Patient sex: M
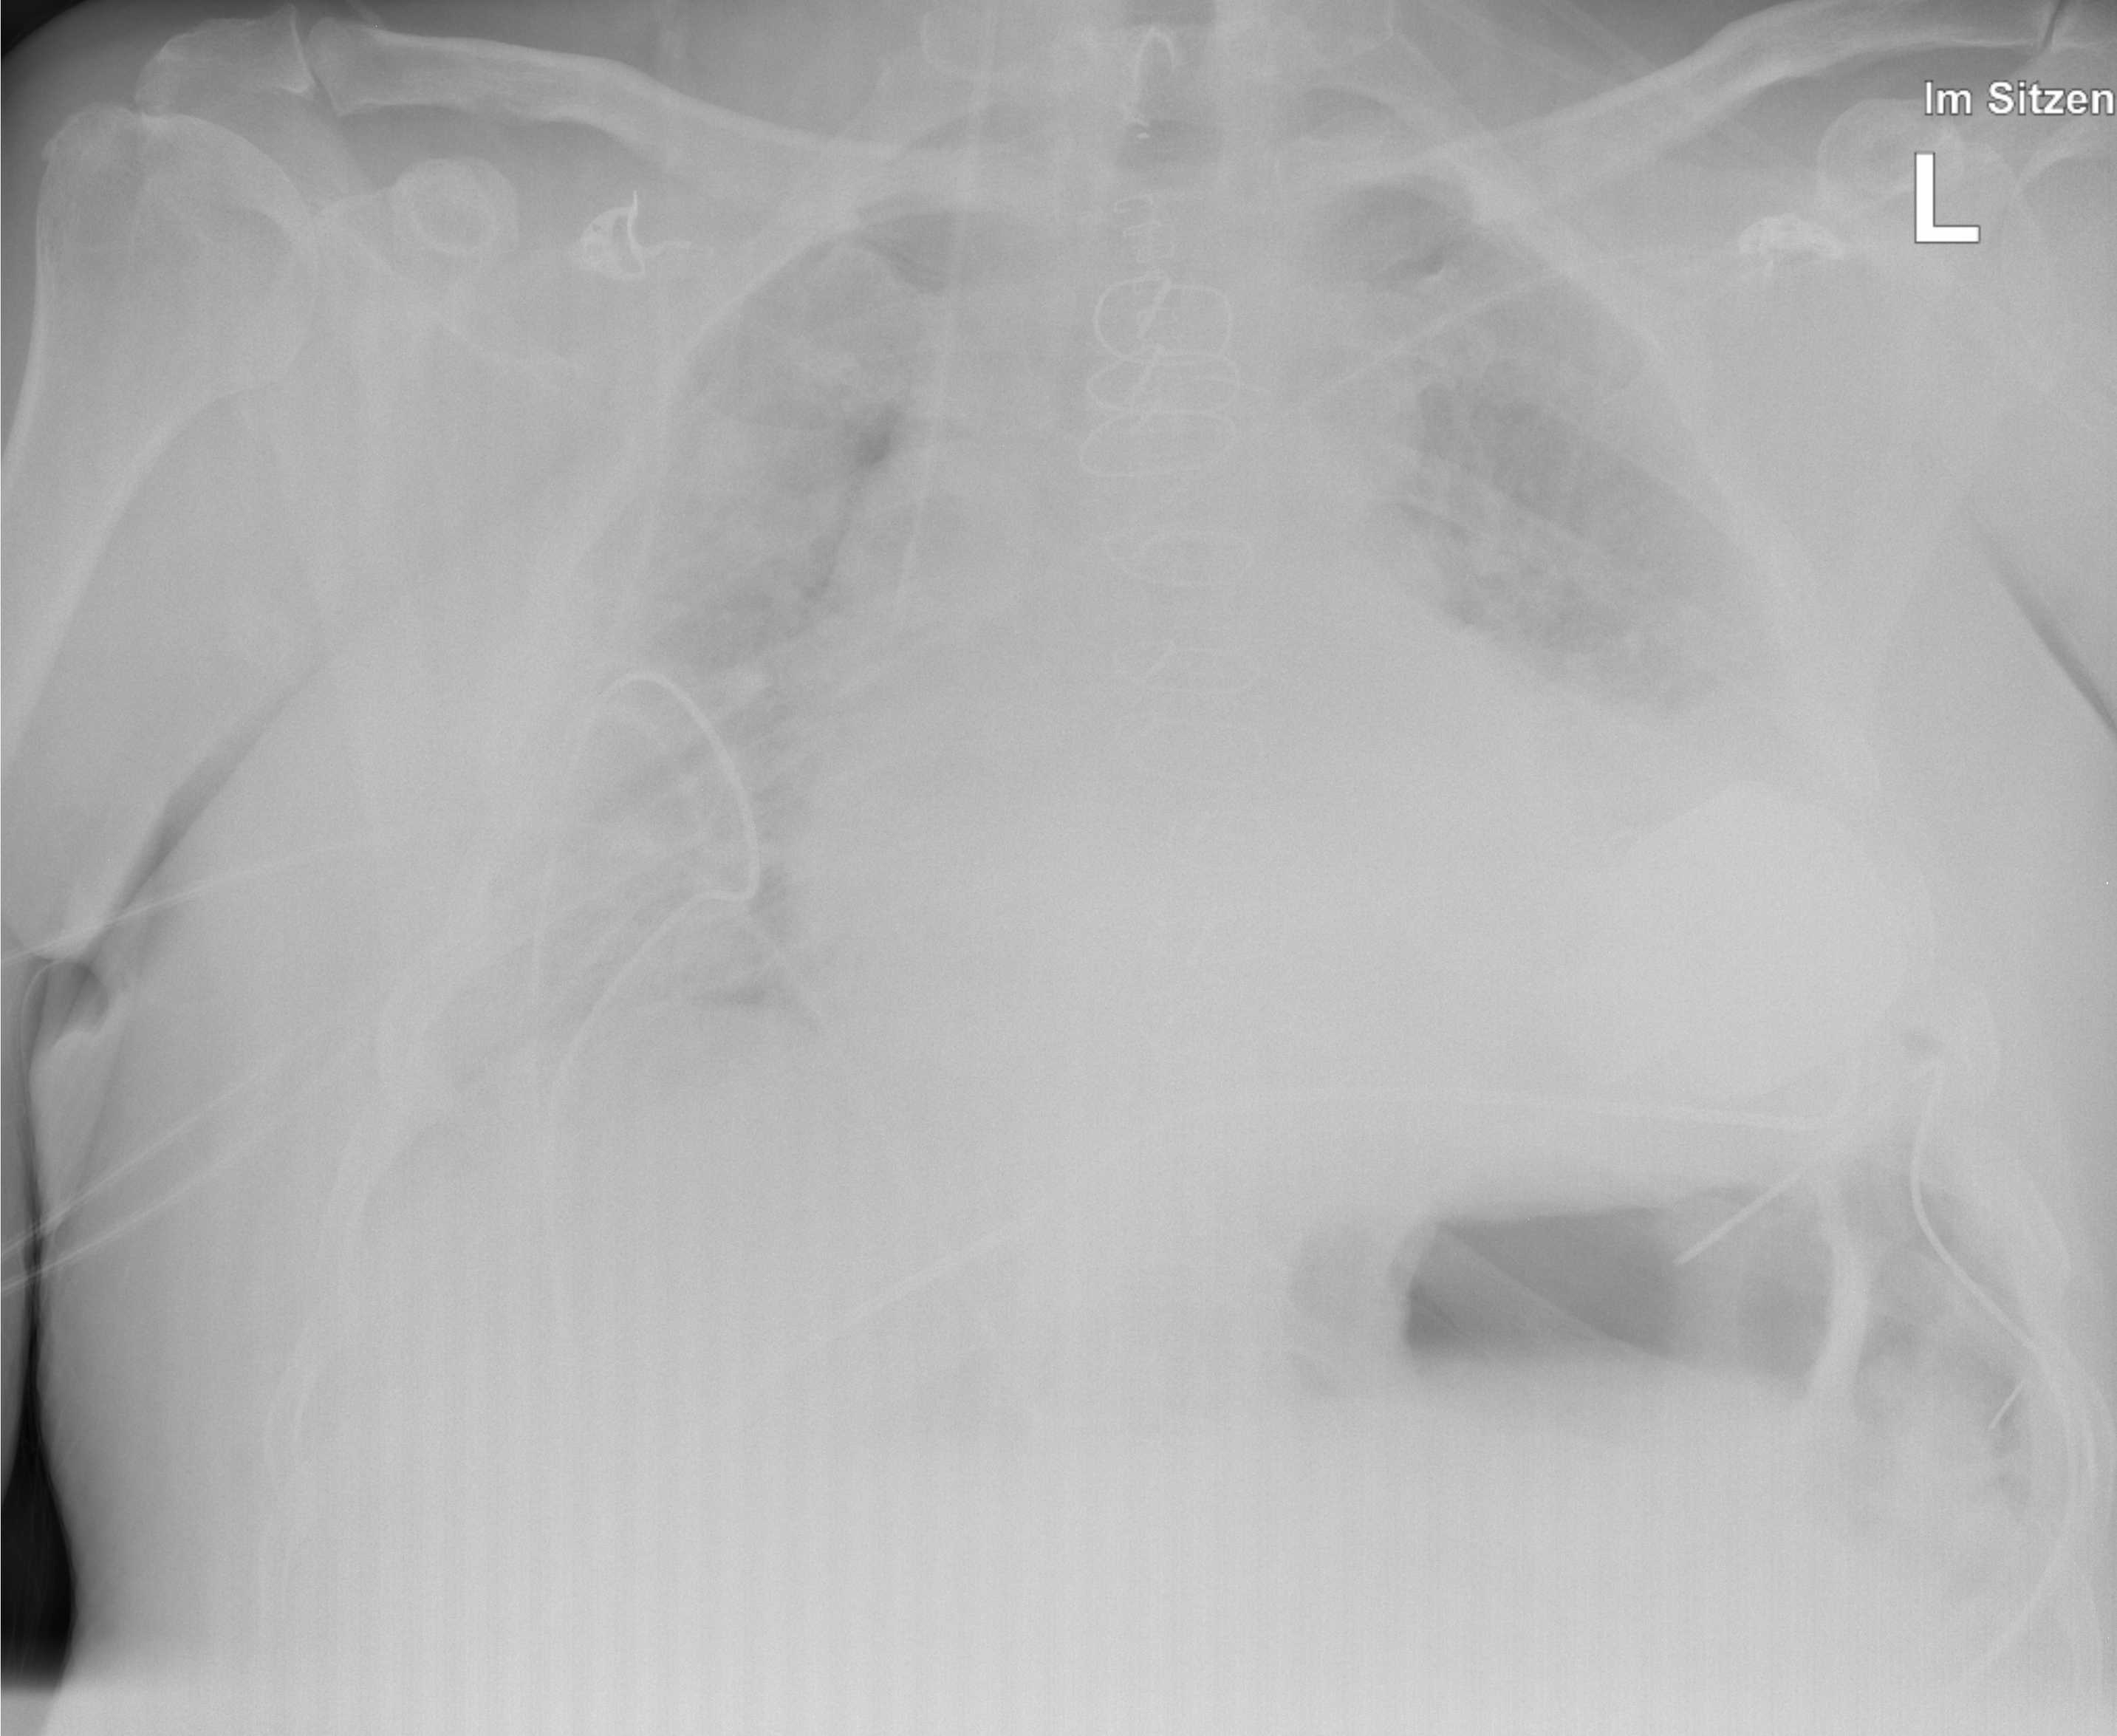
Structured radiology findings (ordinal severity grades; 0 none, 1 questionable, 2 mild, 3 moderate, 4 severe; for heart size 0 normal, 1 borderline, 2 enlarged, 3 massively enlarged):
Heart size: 2
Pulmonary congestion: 3
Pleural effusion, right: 2
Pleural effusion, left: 2
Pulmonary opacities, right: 2
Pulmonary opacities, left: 0
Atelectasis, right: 3
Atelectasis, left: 3